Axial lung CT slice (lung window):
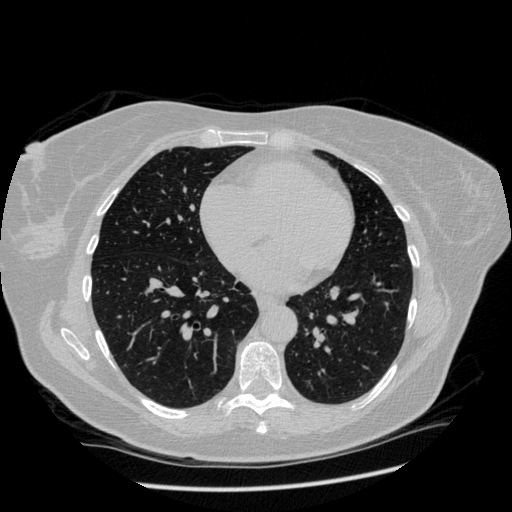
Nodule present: no